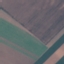
Land use / land cover class: AnnualCrop